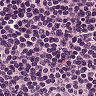
Metastatic tissue present: no